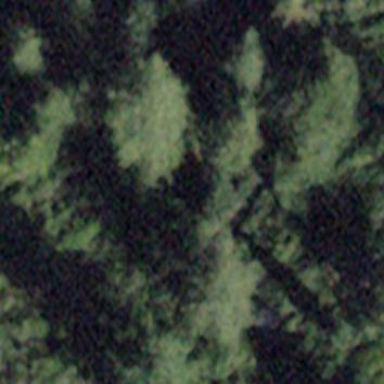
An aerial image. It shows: Forest area.